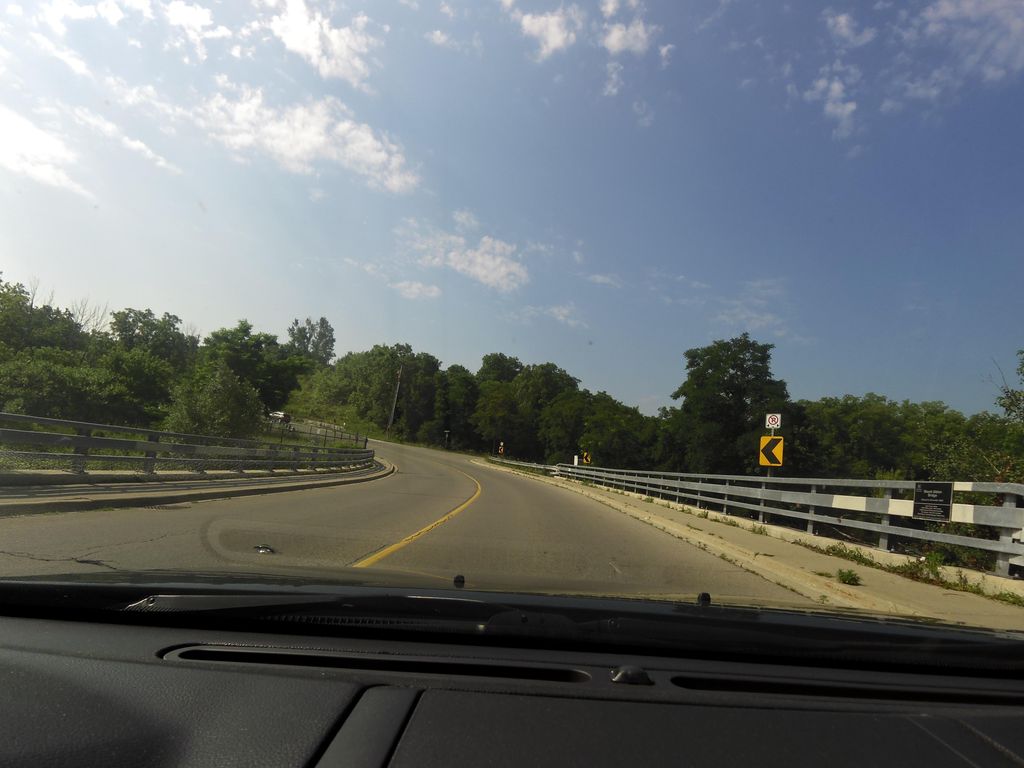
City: hamilton